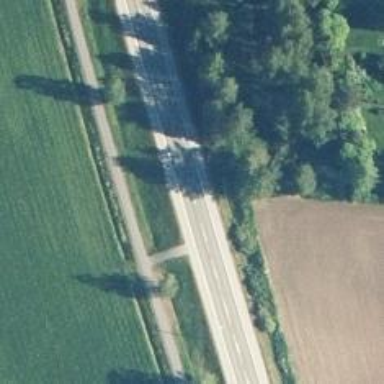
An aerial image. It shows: Primary road with asphalt surface.